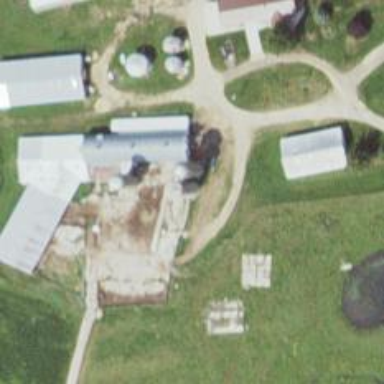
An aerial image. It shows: Silo.